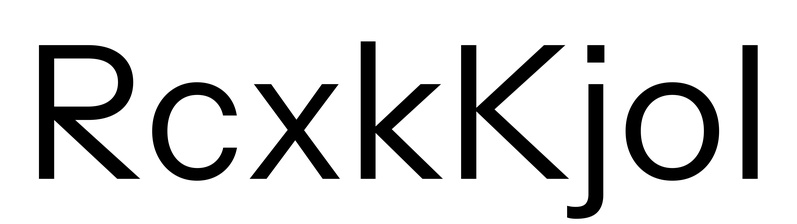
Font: InstrumentSans_Regular